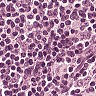
Metastatic tissue present: no